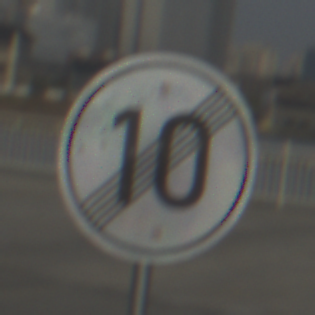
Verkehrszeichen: EndeGeschwindigkeit10
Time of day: SunriseSunset
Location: Outdoor (Urban)
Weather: Clear
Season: NotSpecified
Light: Natural